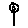
Label: flower